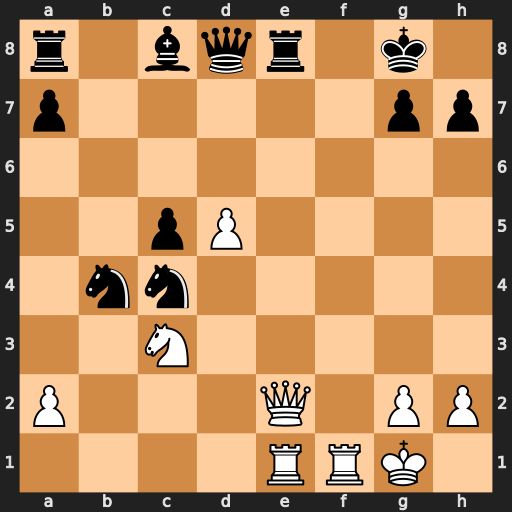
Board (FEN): r1bqr1k1/p5pp/8/2pP4/1nn5/2N5/P3Q1PP/4RRK1
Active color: w
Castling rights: -
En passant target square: -
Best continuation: Qxe8+ Qxe8 Rxe8#